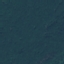
Land use / land cover class: Forest